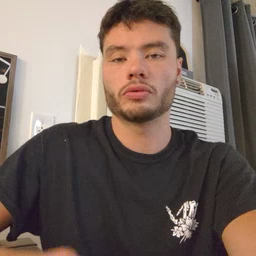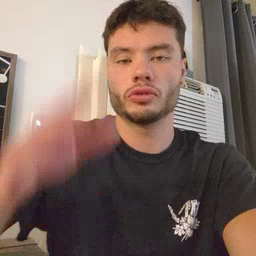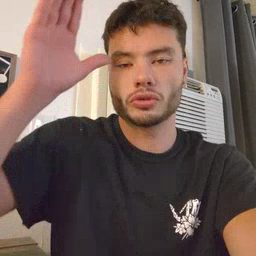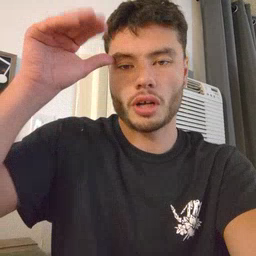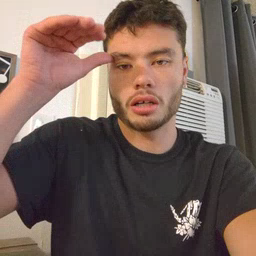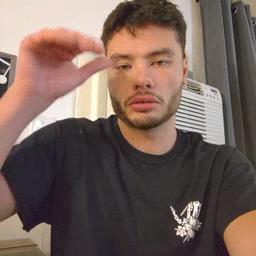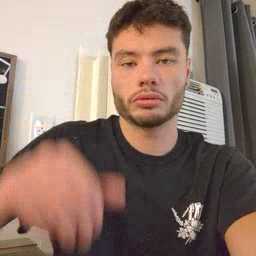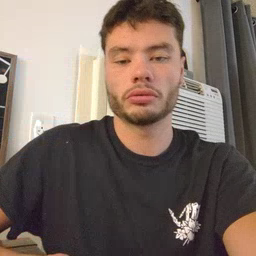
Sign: donkey